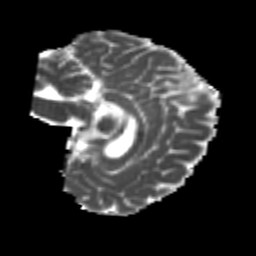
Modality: MD
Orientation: sagittal
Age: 22
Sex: female
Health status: healthy
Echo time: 0.074 s